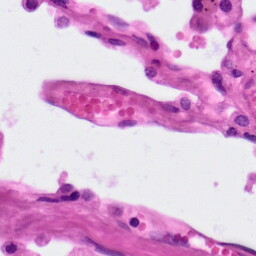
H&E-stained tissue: Lung